Field crop: maize
Growth stage: 2
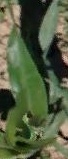
Species: maize